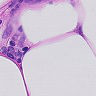
Metastatic tissue present: no